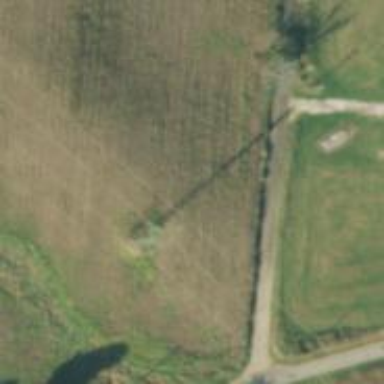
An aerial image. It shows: Lattice structure tower used for power transmission.